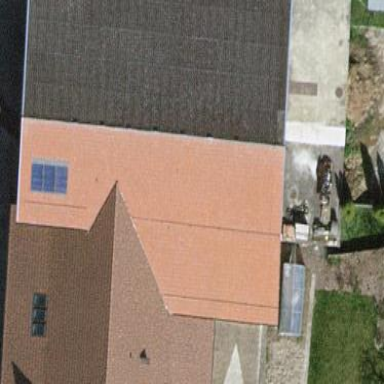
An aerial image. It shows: Farm building.